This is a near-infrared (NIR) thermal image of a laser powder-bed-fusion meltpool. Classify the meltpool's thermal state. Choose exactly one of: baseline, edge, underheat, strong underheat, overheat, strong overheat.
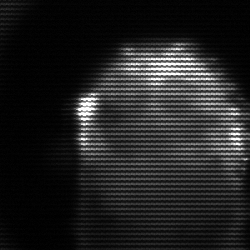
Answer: baseline